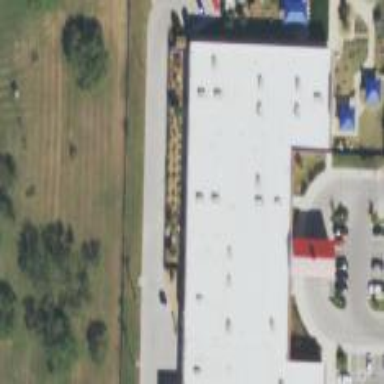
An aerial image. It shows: Kindergarten building.